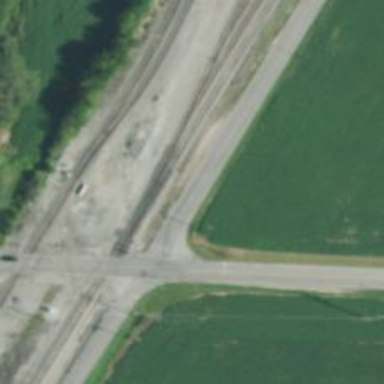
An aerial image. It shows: Railway track.